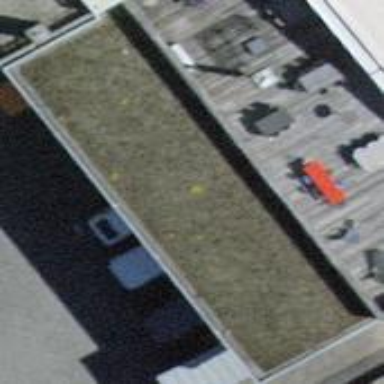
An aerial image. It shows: View of roof of building.